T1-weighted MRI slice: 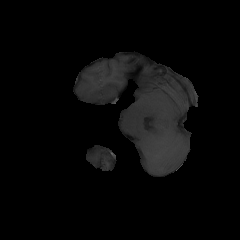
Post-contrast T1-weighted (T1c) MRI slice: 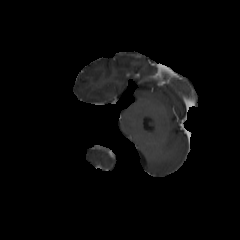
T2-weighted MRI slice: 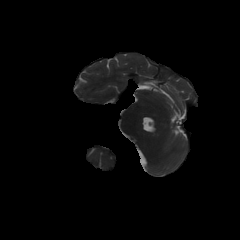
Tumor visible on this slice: no